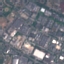
Land use / land cover class: Industrial